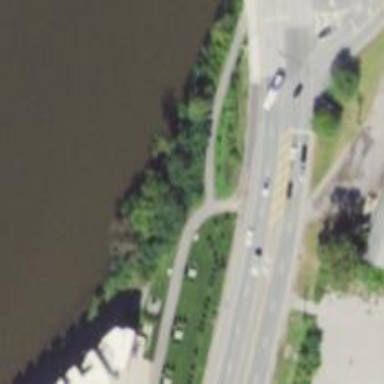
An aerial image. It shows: Cycleway.